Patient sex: F
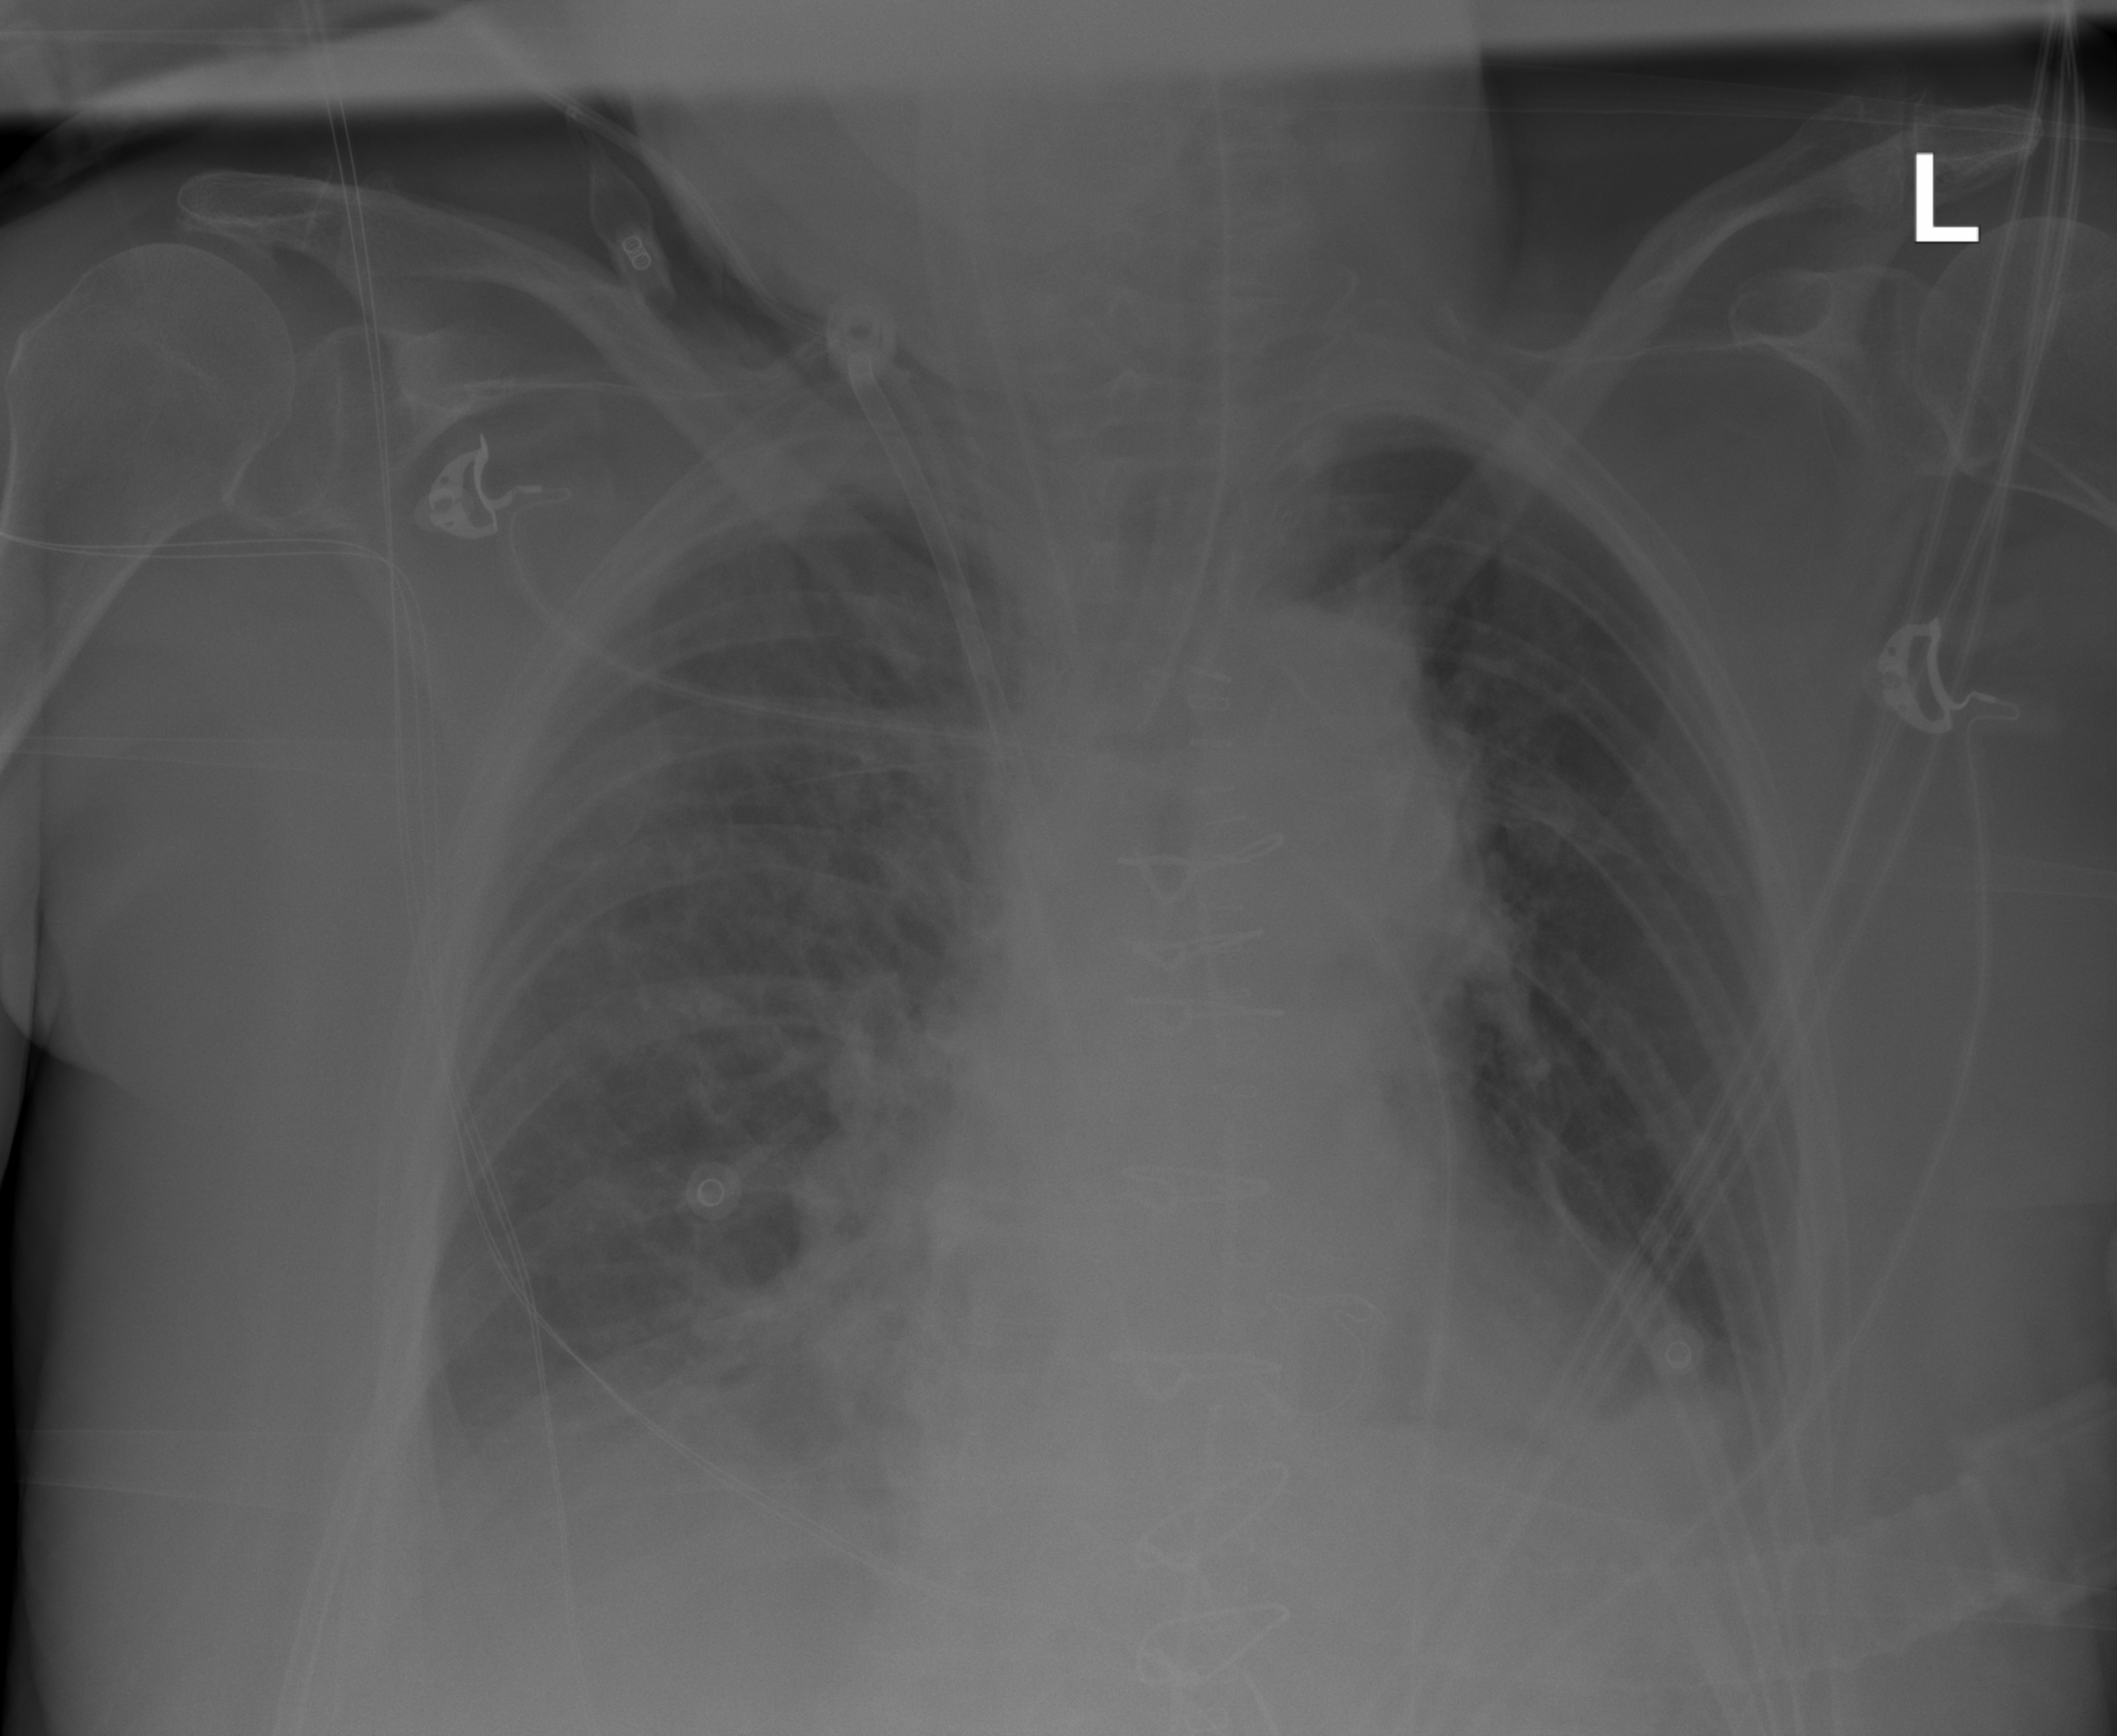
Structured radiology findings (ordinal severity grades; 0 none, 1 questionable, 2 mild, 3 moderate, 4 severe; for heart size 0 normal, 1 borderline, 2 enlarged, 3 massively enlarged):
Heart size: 2
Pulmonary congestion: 3
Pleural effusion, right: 2
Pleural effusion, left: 2
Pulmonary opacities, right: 2
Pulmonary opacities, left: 0
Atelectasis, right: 3
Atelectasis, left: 2